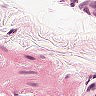
Metastatic tissue present: no